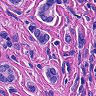
Metastatic tissue present: yes